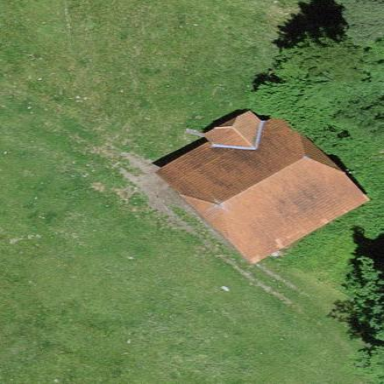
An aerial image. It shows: Rural barn.